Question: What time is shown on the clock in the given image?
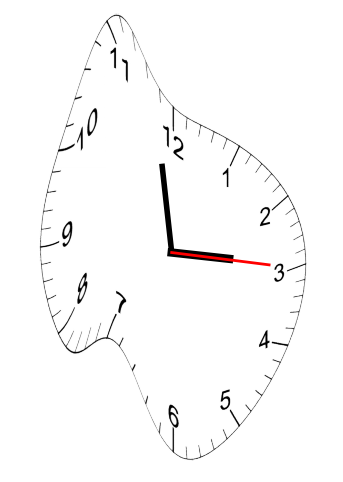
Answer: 02:58:15